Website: lowes
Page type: review-order
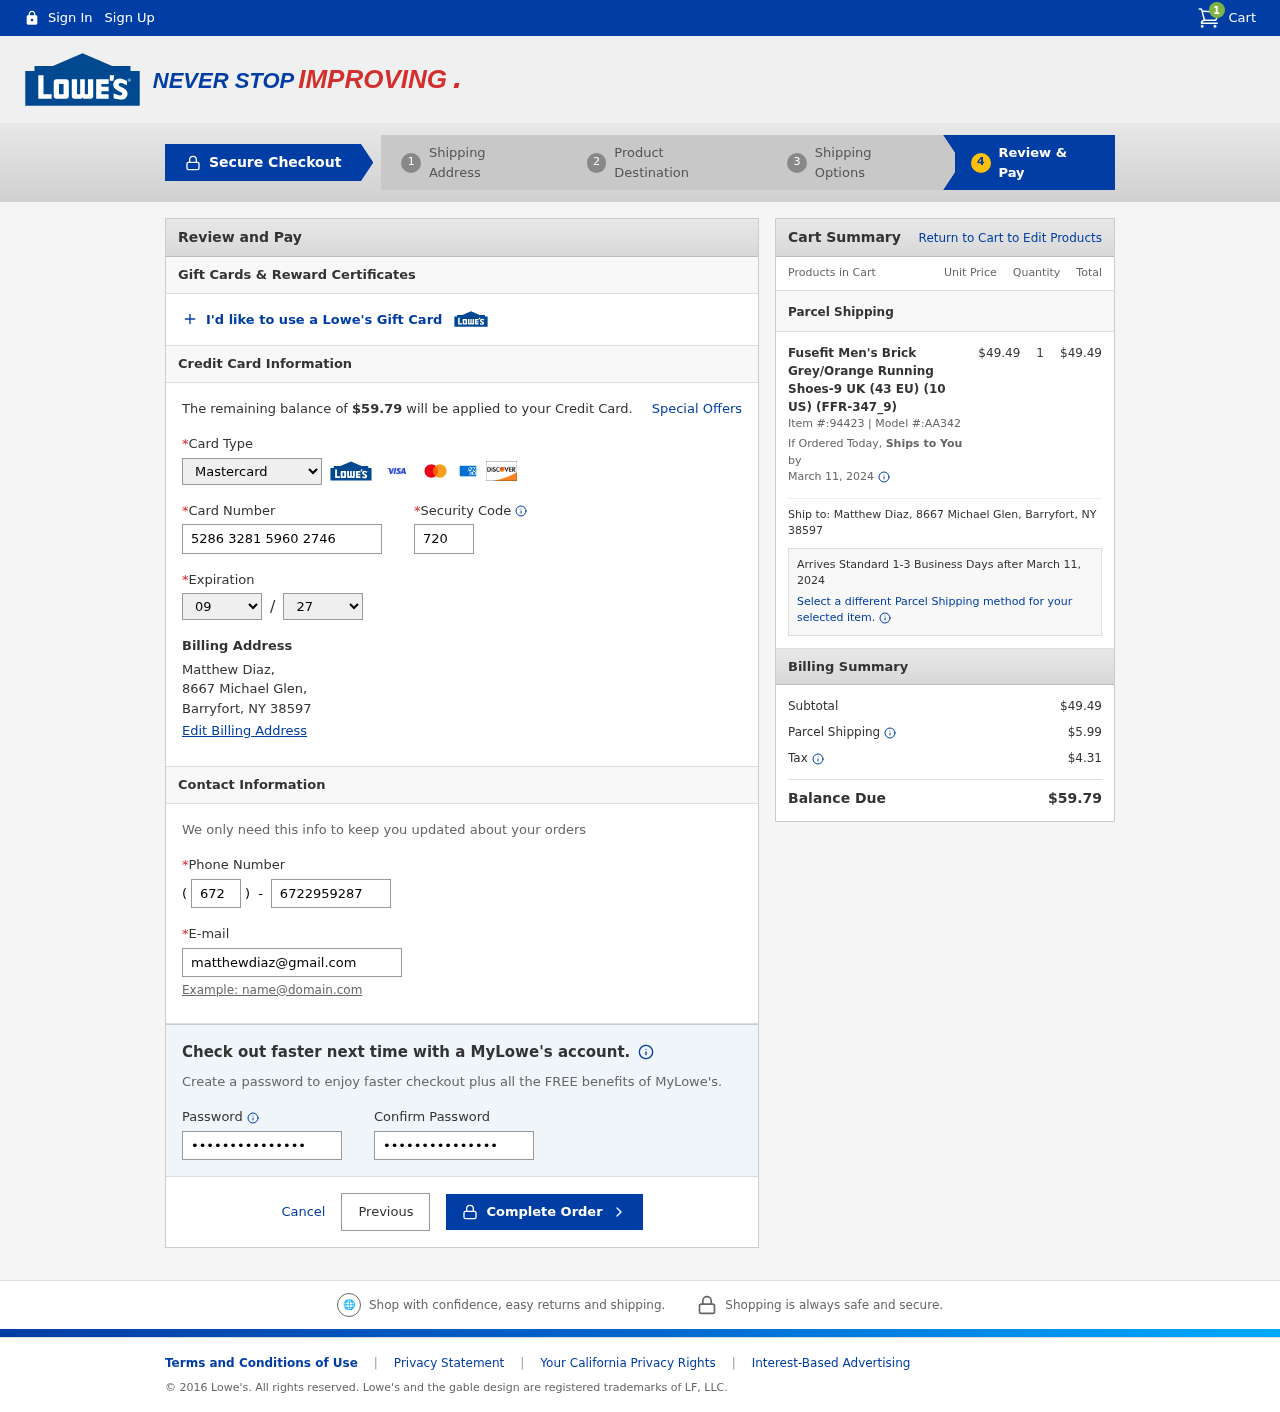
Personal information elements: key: PII_CARD_CVV
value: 720
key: PII_CARD_EXPIRY_MONTH
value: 09
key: PII_CARD_EXPIRY_YEAR
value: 27
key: PII_CARD_NUMBER
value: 5286 3281 5960 2746
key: PII_CARD_TYPE
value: Mastercard
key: PII_CITY
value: Barryfort
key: PII_EMAIL
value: matthewdiaz@gmail.com
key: PII_FULLNAME
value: Matthew Diaz,
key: PII_PHONE
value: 6722959287
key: PII_PHONE_AREA
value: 672
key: PII_POSTCODE
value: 38597
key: PII_STATE_ABBR
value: NY
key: PII_STREET
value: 8667 Michael Glen
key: PII_STREET
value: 8667 Michael Glen,
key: PII_FULLNAME2
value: Matthew Diaz
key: PII_POSTCODE_FULL
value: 38597
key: PII_CITY_STATE
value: Barryfort, NY
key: PII_CITY_STATE_ZIP
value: Barryfort, NY 38597
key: PII_POSTCODE_NUMERIC
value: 38597
Product elements: key: PRODUCT1_NAME
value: Fusefit Men's Brick Grey/Orange Running Shoes-9 UK (43 EU) (10 US) (FFR-347_9)
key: PRODUCT1_PRICE
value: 49.49
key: PRODUCT1_QUANTITY
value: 1
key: PRODUCT1_ITEM_NUMBER
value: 94423
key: PRODUCT1_MODEL_NUMBER
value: AA342
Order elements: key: ORDER_NUM_ITEMS
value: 1
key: ORDER_TOTAL
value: $59.79
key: ORDER_SHIPPING_DATE
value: March 11, 2024
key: ORDER_SUBTOTAL
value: $49.49
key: ORDER_SHIPPING_DATE2
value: March 11, 2024
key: ORDER_SUBTOTAL2
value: $49.49
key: ORDER_SHIPPING_COST
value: $5.99
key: ORDER_TAX
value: $4.31